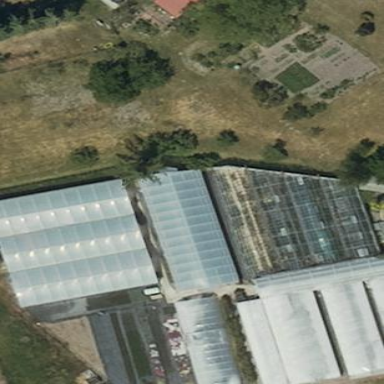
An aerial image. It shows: Greenhouse.